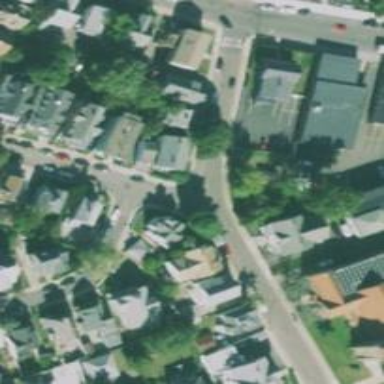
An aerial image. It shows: Residential road with separate asphalt sidewalk.